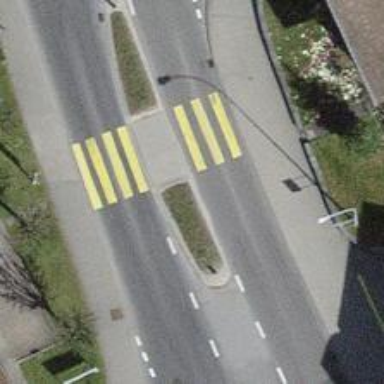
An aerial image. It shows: Uncontrolled zebra crossing with island. The crossing is marked with zebra stripes.